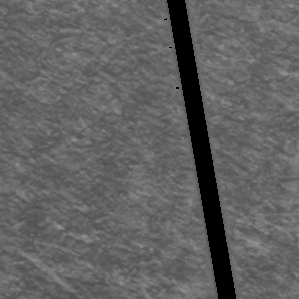
Label: frost